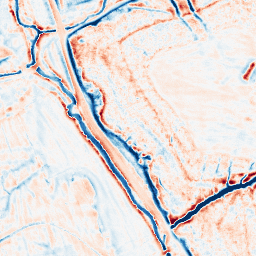
Category: edge_preserving
Decomposition family: bilateral
Decomposition parameters: d: 15
sigma_color: 50
sigma_space: 75
Upsampling method: quintic
Upsampling parameters: scale: 8
Upsampling scale: 8